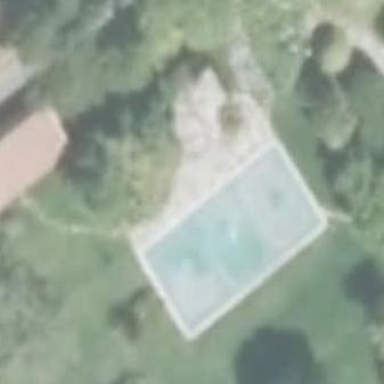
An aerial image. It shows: Swimming pool located in leisure land.